Interaction volume radius: 10 \u00c5
Interaction volume height: 20 \u00c5
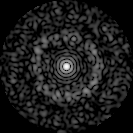
Disorder parameter: 0.84